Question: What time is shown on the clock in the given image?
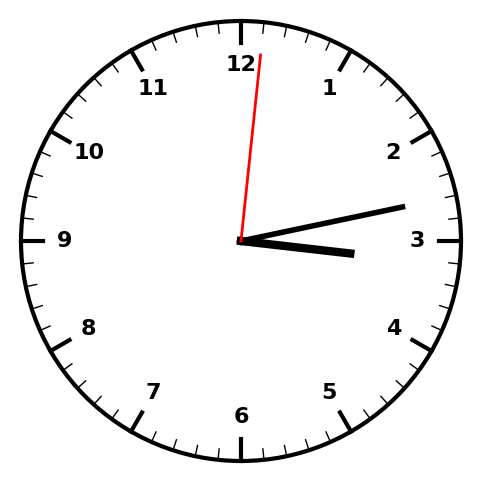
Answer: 03:13:01